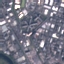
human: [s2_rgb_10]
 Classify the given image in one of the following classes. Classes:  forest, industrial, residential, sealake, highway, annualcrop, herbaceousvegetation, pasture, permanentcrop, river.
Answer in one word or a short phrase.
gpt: Industrial